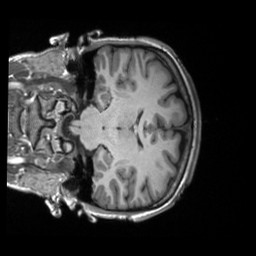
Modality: T1w
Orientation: coronal
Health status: healthy
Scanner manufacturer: siemens
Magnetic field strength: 3 T
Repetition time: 2.3 s
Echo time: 0.00228 s